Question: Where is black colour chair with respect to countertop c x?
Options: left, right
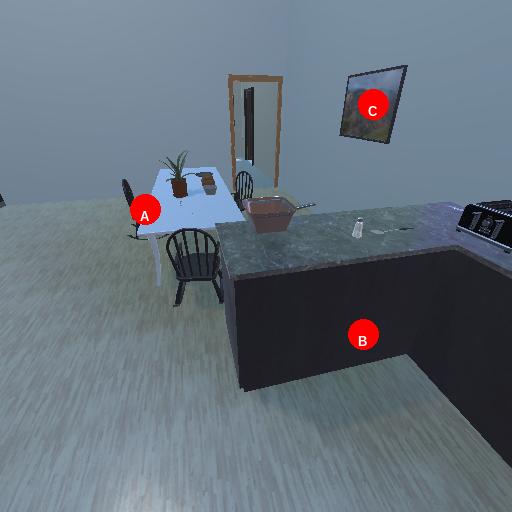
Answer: left